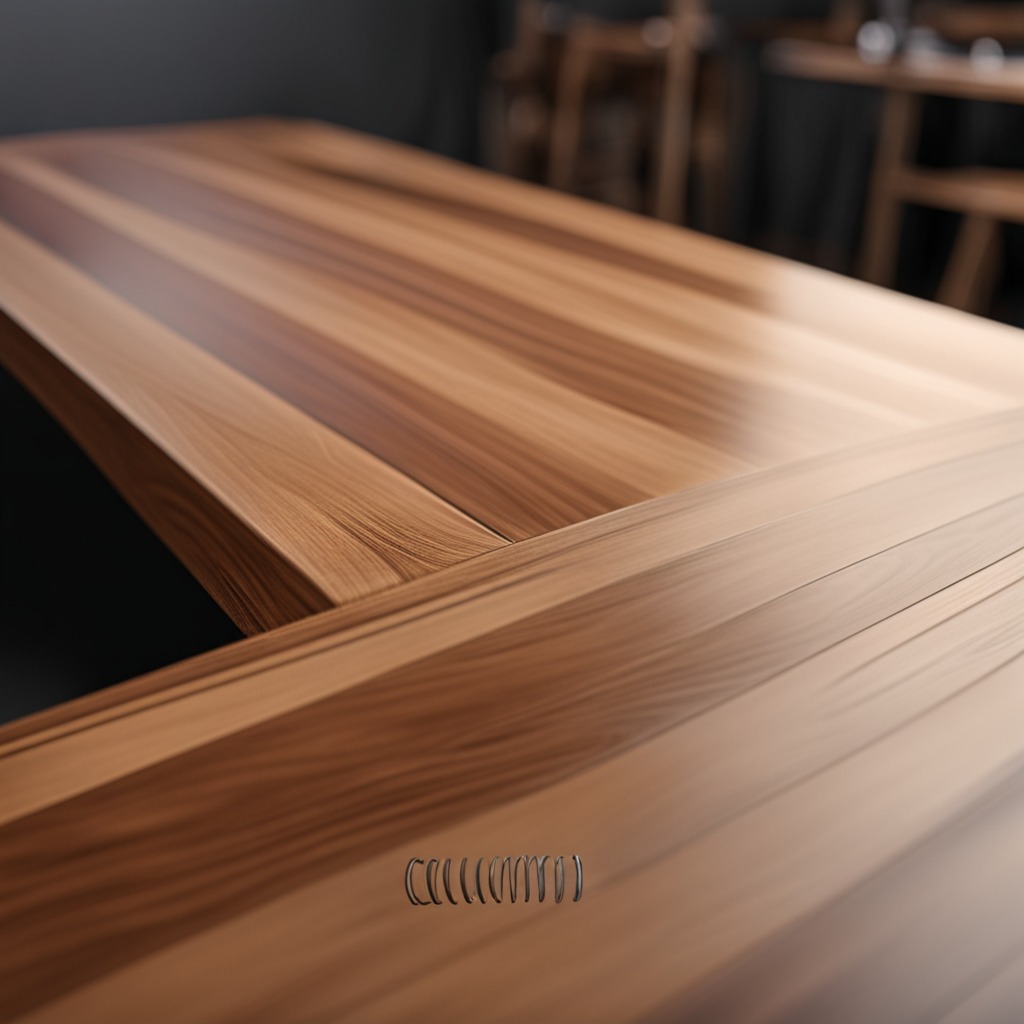
A coiled metal spring is lying on a wooden table.